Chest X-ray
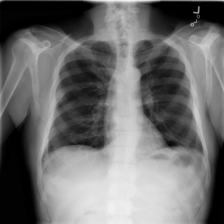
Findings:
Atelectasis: negative
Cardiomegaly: negative
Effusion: negative
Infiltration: negative
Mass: negative
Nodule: negative
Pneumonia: negative
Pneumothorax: negative
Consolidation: negative
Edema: negative
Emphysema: negative
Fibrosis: negative
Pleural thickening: negative
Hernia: negative